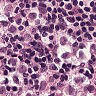
Metastatic tissue present: yes